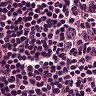
Metastatic tissue present: no